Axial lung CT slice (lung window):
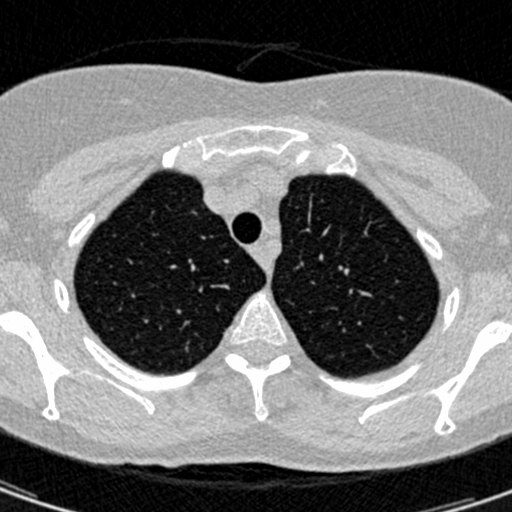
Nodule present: no